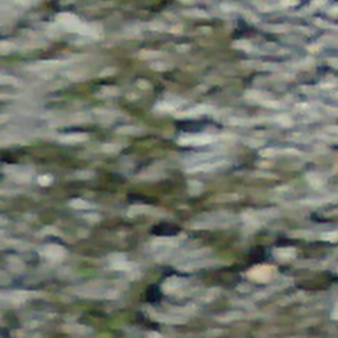
Label: other